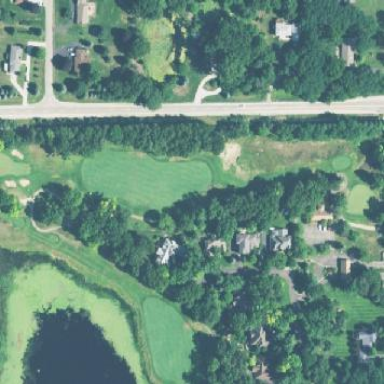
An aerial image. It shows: Rough grassy area used for golf.